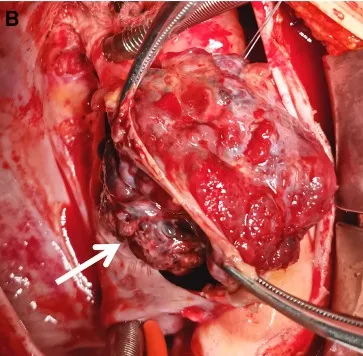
Infiltrating the wall of RA and SVC.
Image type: medical_photograph (other_medical_photograph)